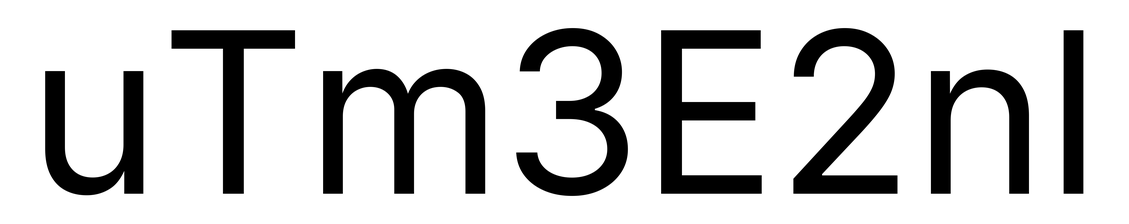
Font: Inter_Regular